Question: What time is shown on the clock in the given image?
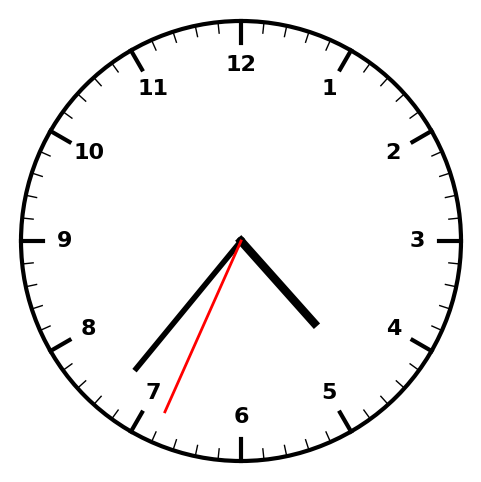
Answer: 04:36:34